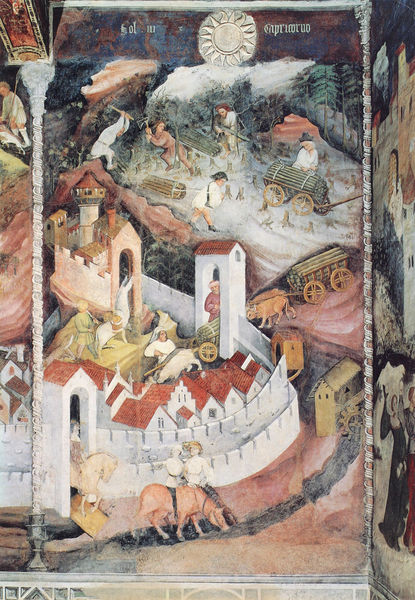
Titel: Il ciclo dei Mesi (Monatskreis)
Künstler: Meister Wenzeslaus
Standort: Trient, Torre Aquila (EU - I)
Schlagwörter: gemälde, baumstämme, landschaft, menschen, stadt, holz, weg, öl, feld, häuser, sonne, renaissance, wald, bauern, karren, pferd, pferde, reiter, turm, italien, ernte, feldarbeit, dächer, mauer, pilaster, wagen, wandmalerei, tor, zinnen, stadtansicht, mond, stadttor, axt, fresken, stadtmauer, fresko, sol, wandbild, jahreszeit, ochse, monat, pferdewagen, waldarbeiter, stadttore, monatsbild